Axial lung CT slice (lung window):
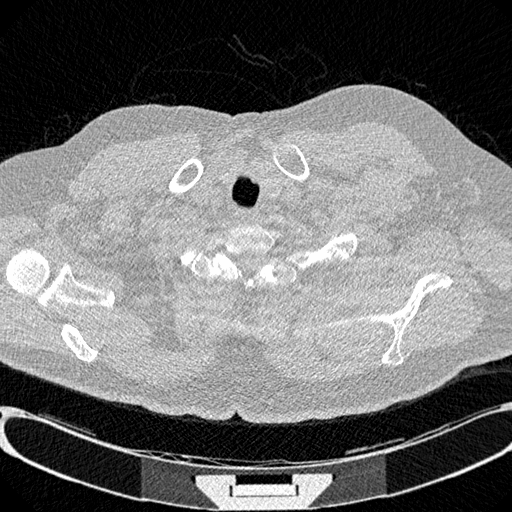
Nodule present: no